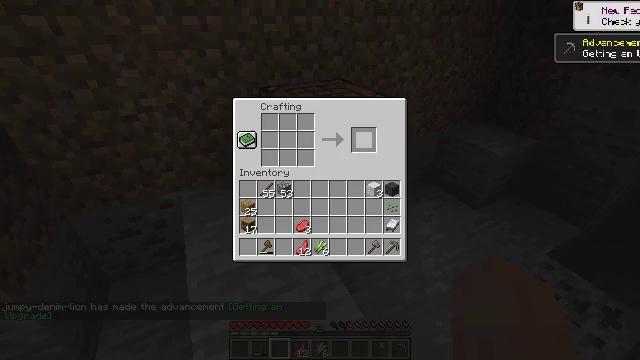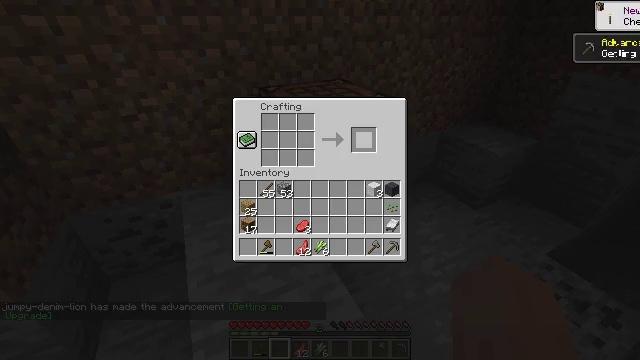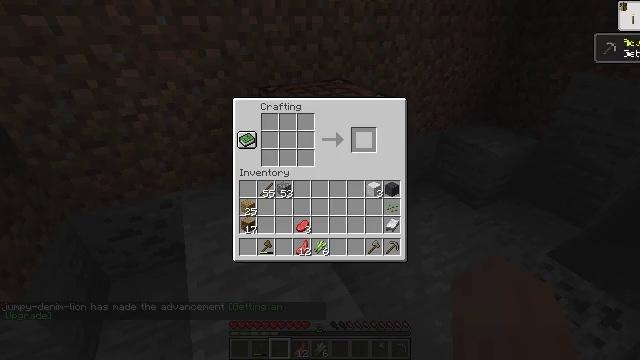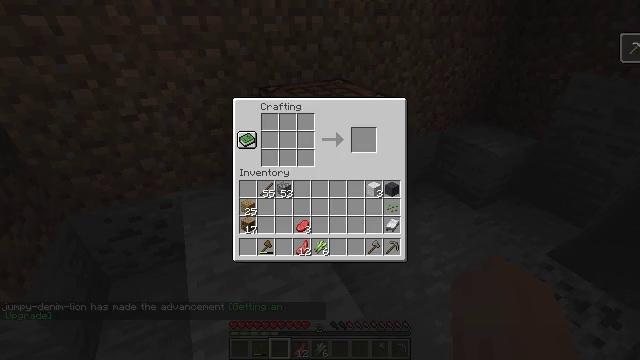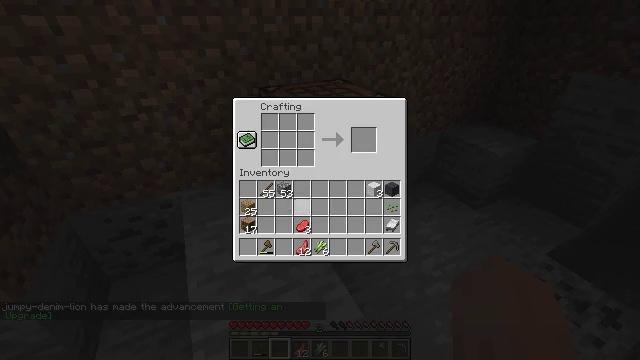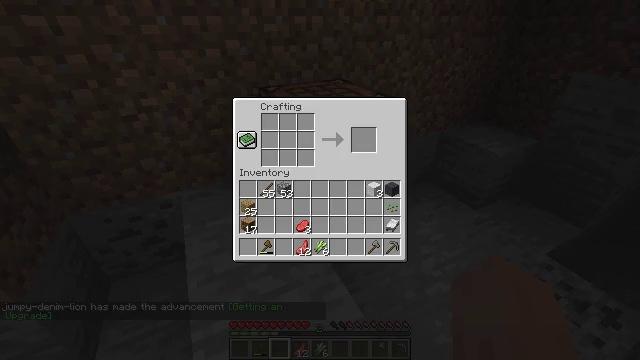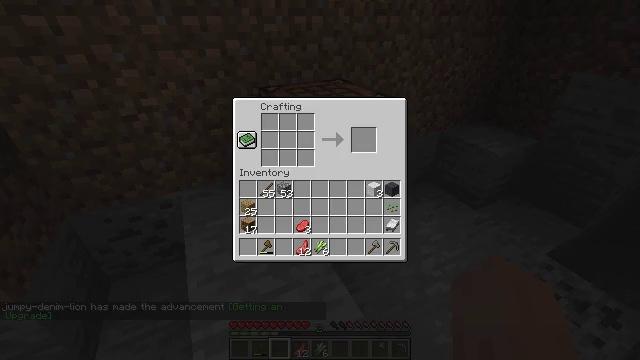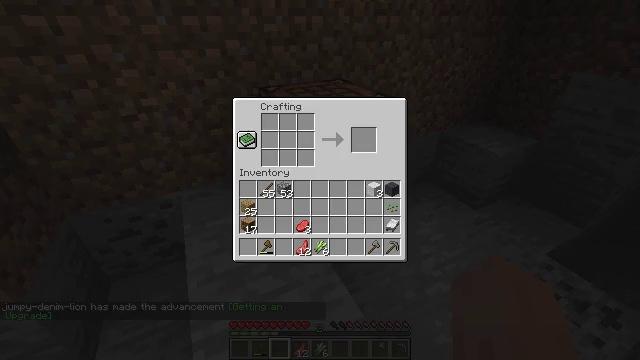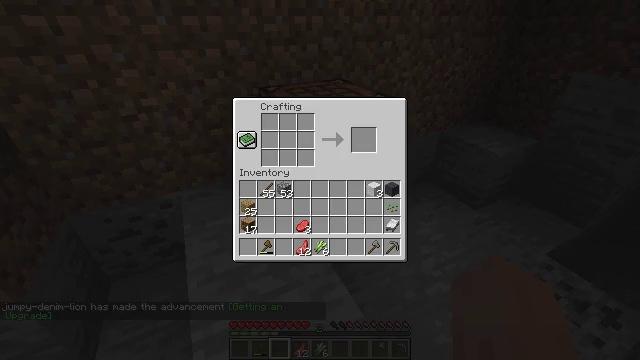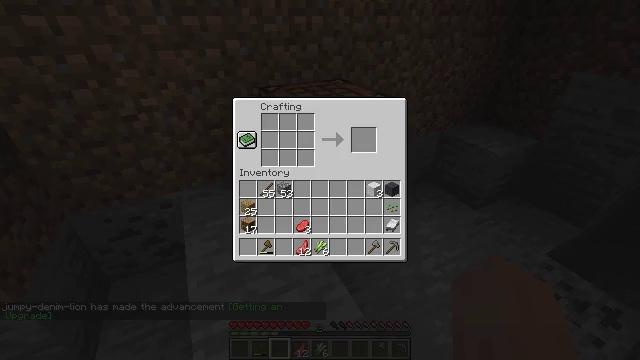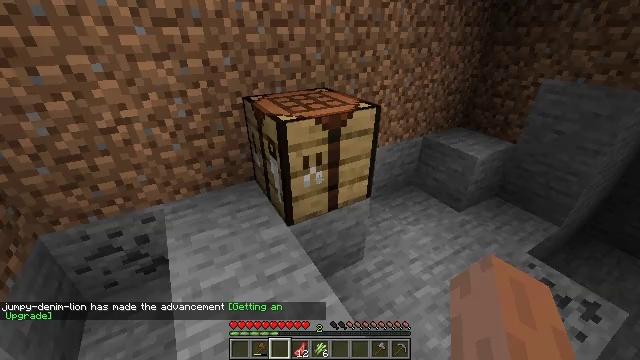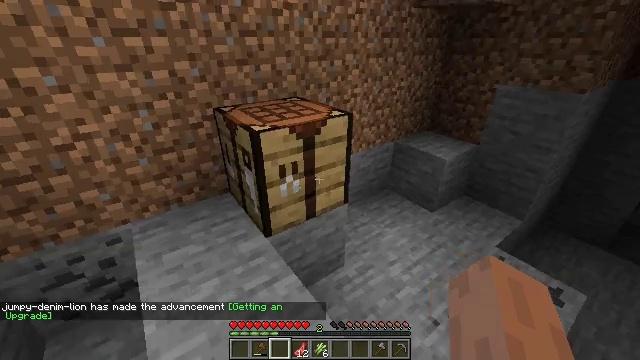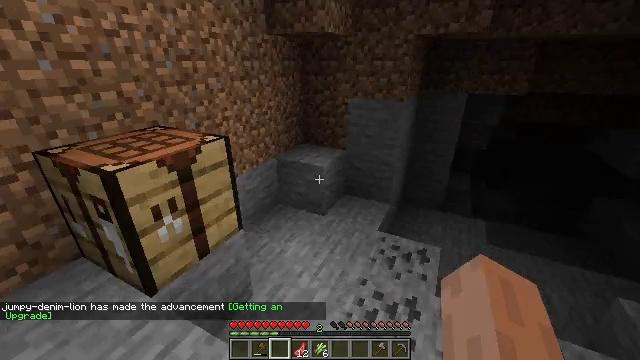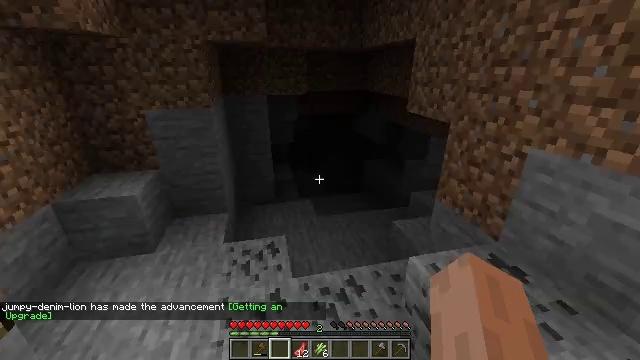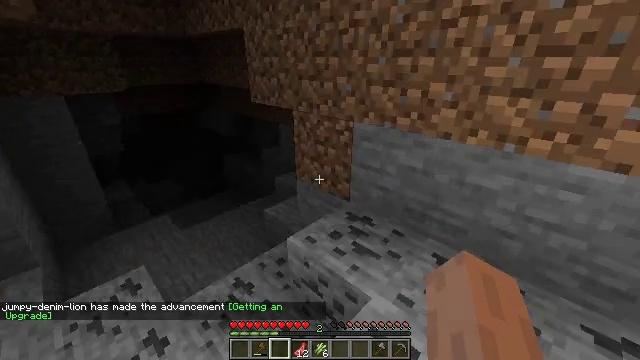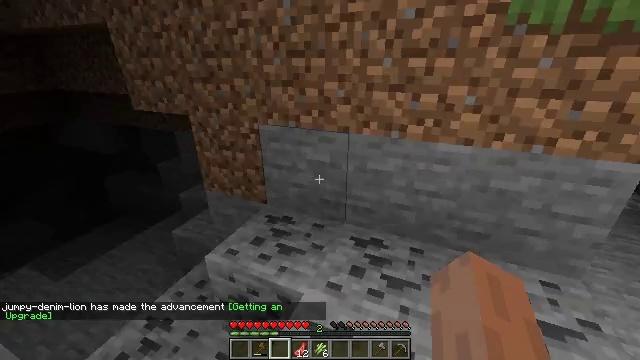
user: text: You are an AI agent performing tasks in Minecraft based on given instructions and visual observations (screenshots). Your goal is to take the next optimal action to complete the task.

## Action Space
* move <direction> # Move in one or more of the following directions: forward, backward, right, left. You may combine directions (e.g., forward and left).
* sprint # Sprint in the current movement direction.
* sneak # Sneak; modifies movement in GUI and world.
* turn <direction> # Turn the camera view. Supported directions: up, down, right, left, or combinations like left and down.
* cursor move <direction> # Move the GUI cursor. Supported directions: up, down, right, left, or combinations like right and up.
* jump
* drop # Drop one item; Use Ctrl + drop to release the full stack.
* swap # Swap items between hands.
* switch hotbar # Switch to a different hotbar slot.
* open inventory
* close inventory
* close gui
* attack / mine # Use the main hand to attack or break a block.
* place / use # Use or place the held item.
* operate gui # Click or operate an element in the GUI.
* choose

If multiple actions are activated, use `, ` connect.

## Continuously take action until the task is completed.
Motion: motion action
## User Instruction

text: Dig up the grass block for dirt.
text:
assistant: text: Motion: sneak, open gui
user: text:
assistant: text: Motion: sneak
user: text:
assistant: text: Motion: sneak, cursor move left and down
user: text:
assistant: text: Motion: sneak, cursor move left and down
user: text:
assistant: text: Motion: sneak, cursor move left and down
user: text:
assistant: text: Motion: no_op
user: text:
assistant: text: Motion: no_op
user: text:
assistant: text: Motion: no_op
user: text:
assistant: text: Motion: no_op
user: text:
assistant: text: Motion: cursor move right and up
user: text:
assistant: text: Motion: turn right and up, close gui
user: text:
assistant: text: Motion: turn right and up, open inventory
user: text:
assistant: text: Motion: turn right and up
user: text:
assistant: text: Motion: turn right and down
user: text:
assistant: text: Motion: turn right
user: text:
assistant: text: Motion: turn right
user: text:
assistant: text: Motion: turn right
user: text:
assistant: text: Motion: turn right and down
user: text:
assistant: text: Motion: turn right and down
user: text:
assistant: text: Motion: turn right
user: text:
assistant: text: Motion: turn right
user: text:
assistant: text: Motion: turn right and down
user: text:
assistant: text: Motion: turn down
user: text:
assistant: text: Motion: turn right and down
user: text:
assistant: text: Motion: no_op
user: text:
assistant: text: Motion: no_op
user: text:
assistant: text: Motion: no_op
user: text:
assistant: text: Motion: no_op
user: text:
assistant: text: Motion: no_op
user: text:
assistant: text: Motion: no_op